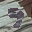
Label: 9